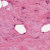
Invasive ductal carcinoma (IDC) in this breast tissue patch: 0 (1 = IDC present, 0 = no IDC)